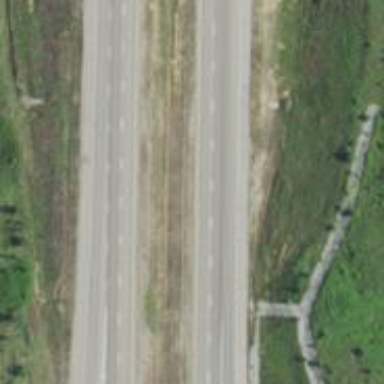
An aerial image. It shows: Motorway.